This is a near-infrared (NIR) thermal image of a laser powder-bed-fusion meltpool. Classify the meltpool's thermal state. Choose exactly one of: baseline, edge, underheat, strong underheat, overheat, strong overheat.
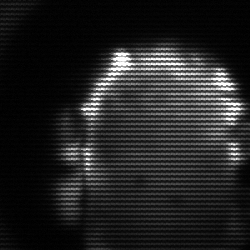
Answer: baseline